Question: I've been having some difficulty customizing a responsive navigation jQuery plugin called <URL>, and the navigation links are floated to the right. Upon triggering the collapsed menu-- here I've set a breakpoint of 600px in the plugin initialization:
'''
$('ul.slimmenu').slimmenu({
resizeWidth: '600'
});
'''
which you can see by changing the width of the "results" pane in jsFiddle-- I'd like the dropdown list items to fill the viewport at 100% width as I've illustrated in this diagram:

This plugin is set to show text next to the hamburger menu icon when triggered-- in this case it's "Menu"-- but I'd like no text to be shown and just have the "Logo" header persist floated at left. I'm suspecting that problem lies in floating the header & nav elements and perhaps they need to be positioned within a container and make media-query-targeted adjustments to the list items (?) but my attempts in this vein have not worked.
Thanks for any assistance here. I'll gladly buy anyone a coffee for anyone who finds a solution :)
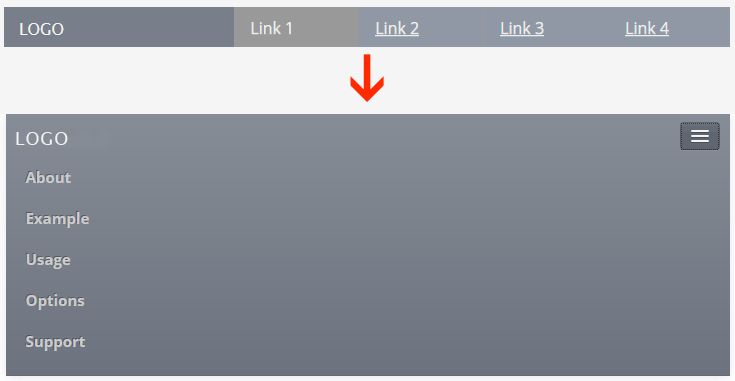
Answer: It looks like you can specify what the label text is in the slimMenu options. Set it to this:
'''
$('ul.slimmenu').slimmenu(
{
resizeWidth: '600',
collapserTitle: '',
easingEffect:'easeInOutQuint',
animSpeed:'medium',
indentChildren: true,
childrenIndenter: '"'
});
'''
and it should give you what you're looking for.
Edit:
And to address the 100% width that I neglected in the original answer you could do this:
'''
@media screen and (max-width: 600px) {
nav {
width:100%;
}
h1 {
position: absolute;
z-index: 100;
}
}
'''
where the max-width is set to the same width as the 'resizeWidth' option in slimMenu.
Also, it would probably benefit you to apply a class or ID to both the nav and h1 elements to make sure you're not hitting all of your h1s with that media query.